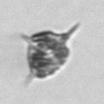
Label: Dictyocha